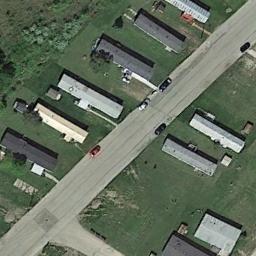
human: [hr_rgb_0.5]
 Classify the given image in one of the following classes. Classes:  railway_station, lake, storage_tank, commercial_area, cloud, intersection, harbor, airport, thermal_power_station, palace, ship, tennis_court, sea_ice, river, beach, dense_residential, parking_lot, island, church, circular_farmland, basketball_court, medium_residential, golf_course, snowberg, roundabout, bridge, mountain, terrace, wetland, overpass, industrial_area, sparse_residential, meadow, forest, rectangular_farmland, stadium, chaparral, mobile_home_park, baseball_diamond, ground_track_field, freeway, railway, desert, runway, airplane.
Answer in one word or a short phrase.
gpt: mobile_home_park